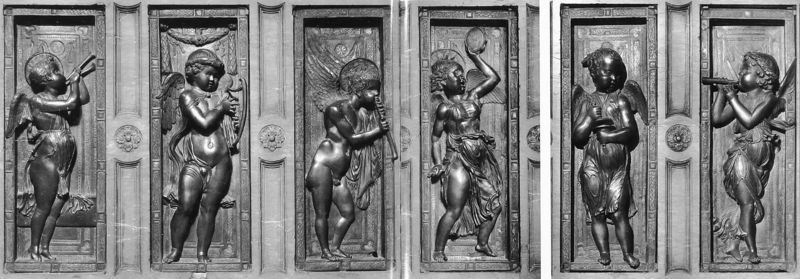
Titel: Musizierende Putten des ehem. Hochaltares im Santo
Künstler: Donatello
Standort: Padua, Basilica del Santo (EU - I - Venetien)
Schlagwörter: flügel, nackt, blumen, blüte, wand, rahmen, stein, instrument, instrumente, musik, locken, engel, putto, skulptur, relief, fassade, buben, backen, figuren, glanz, metall, bronze, mollig, flöte, holztafel, harfe, sechs, kassette, schellen, tamburin, relif, trompete, musikinstrumente, tuba, rassel, halbrelief, donatello